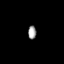
Tissue: prostate
Cell type: Fibroblasts
Senescence score: 0.727
Nuclear area (px): 110
Mean DAPI intensity: 156.073